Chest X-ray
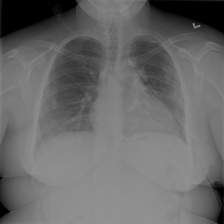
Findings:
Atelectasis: negative
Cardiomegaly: negative
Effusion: negative
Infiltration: negative
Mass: negative
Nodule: negative
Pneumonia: negative
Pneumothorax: negative
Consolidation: negative
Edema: negative
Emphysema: positive
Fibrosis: negative
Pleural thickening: negative
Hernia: negative